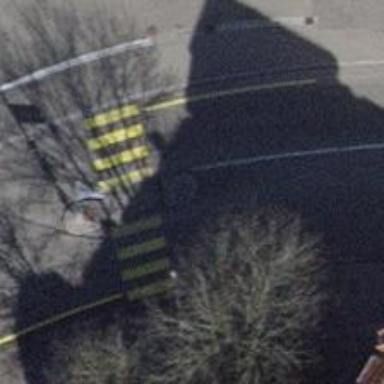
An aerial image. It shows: Marked road crossing with pedestrian island.